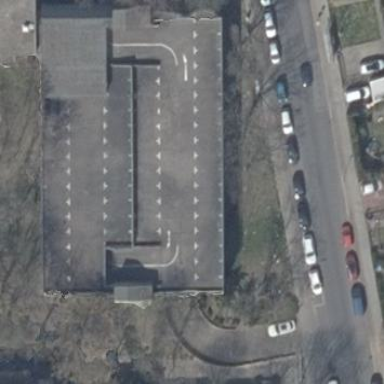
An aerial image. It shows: Multi-storey parking building.